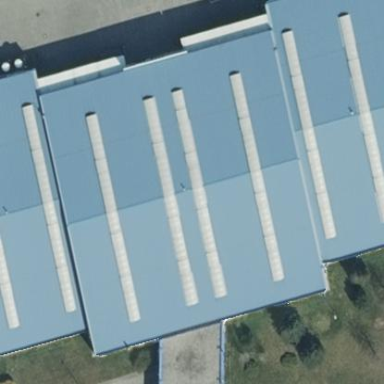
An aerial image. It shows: Industrial building.